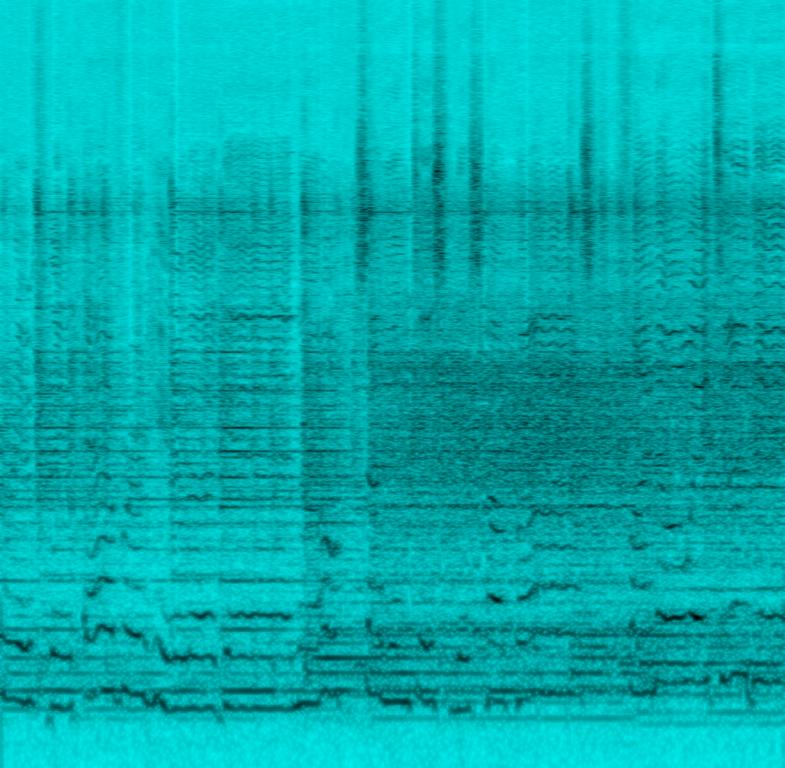
This is an educational pop music piece. There is a female vocalist singing out-of-tune. The strings and the acoustic guitar are playing a simple tune while the rhythmic background is provided by a basic acoustic drum beat. The aura of the piece is generic and monotonous. The quality of the recording is subpar. It might be useful in the class setting.